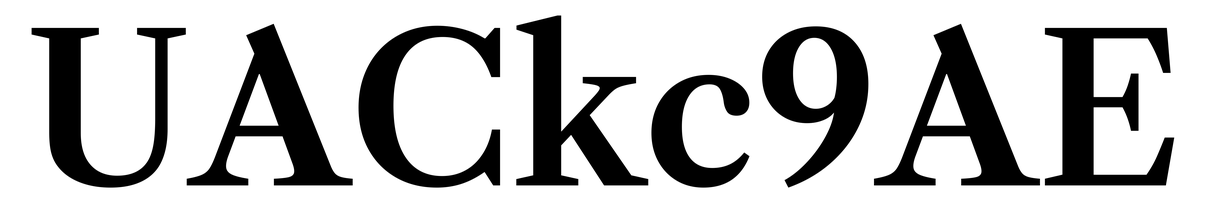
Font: LibreCaslonText_SemiBold